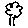
Label: tree